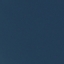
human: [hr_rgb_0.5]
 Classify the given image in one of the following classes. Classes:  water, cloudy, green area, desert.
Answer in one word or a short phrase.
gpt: water